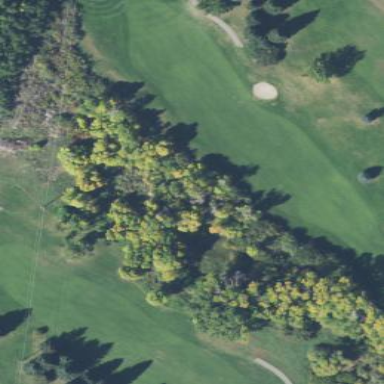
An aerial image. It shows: Grassy area designated as golf fairway.